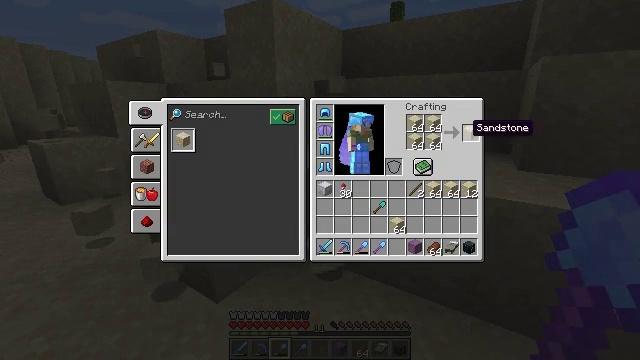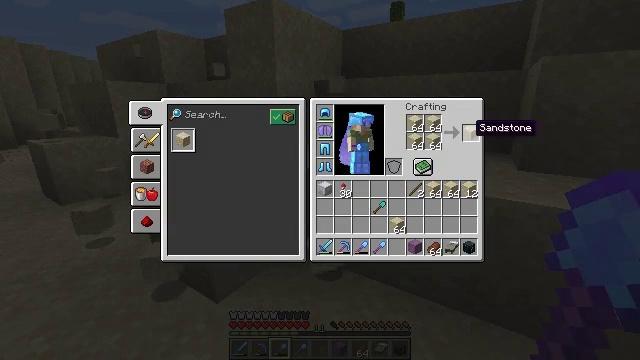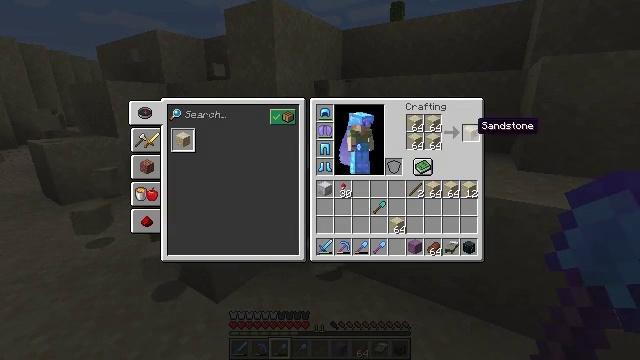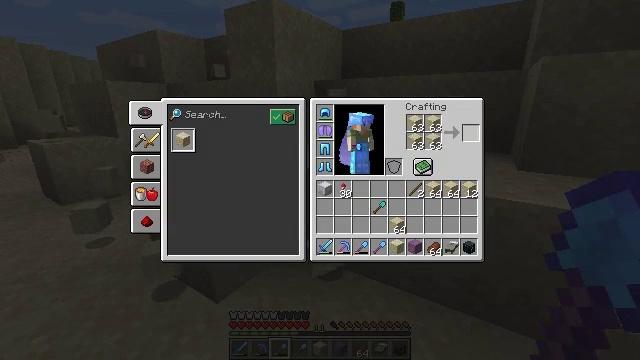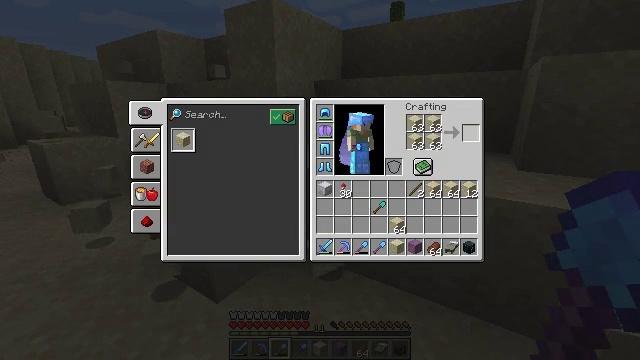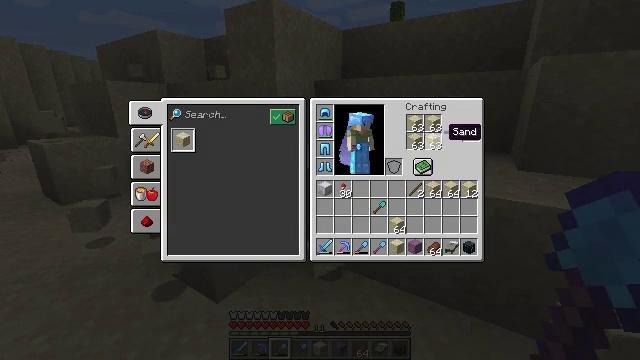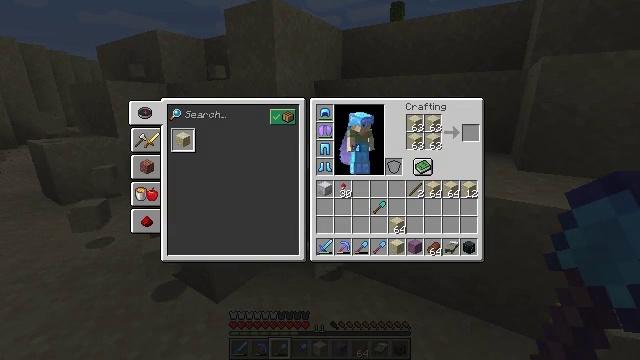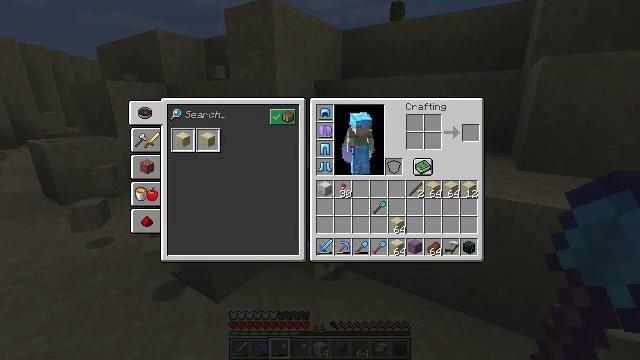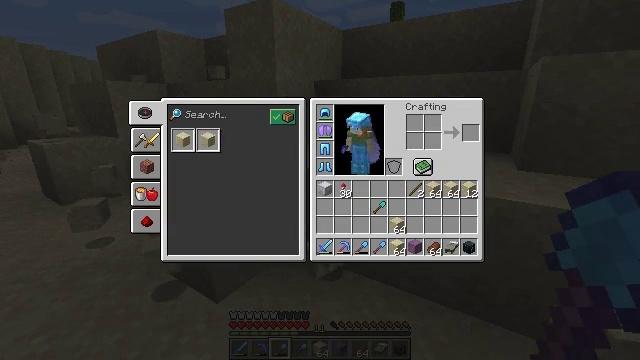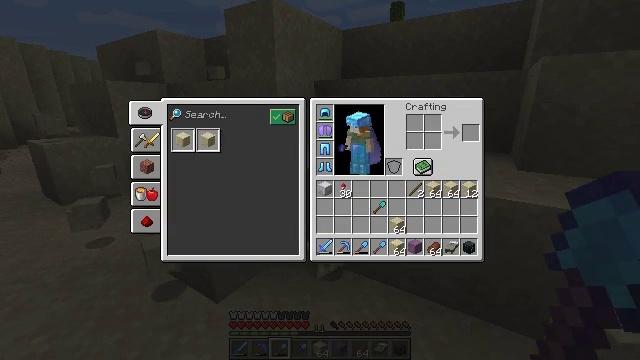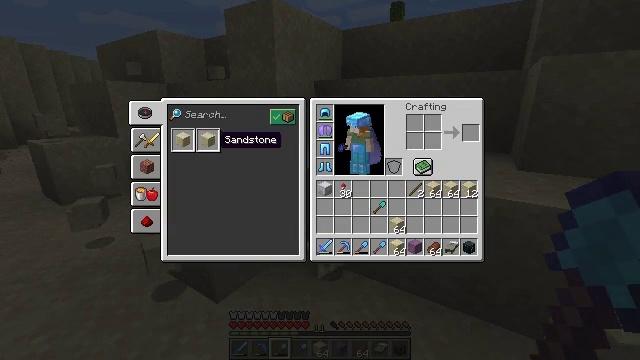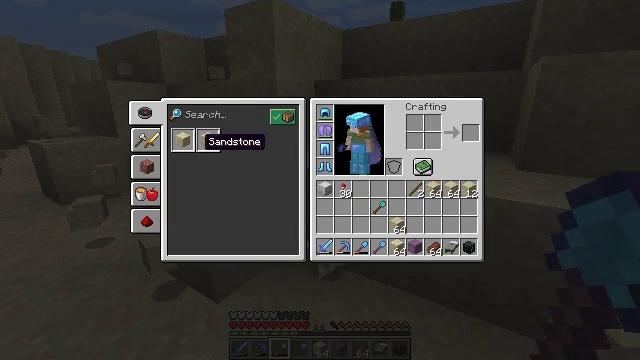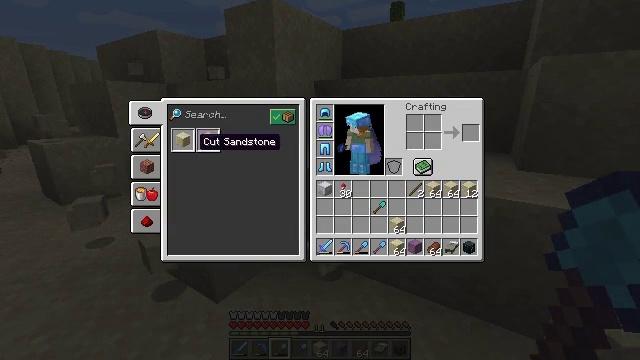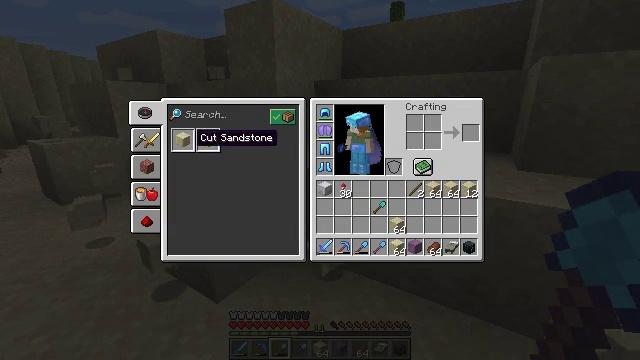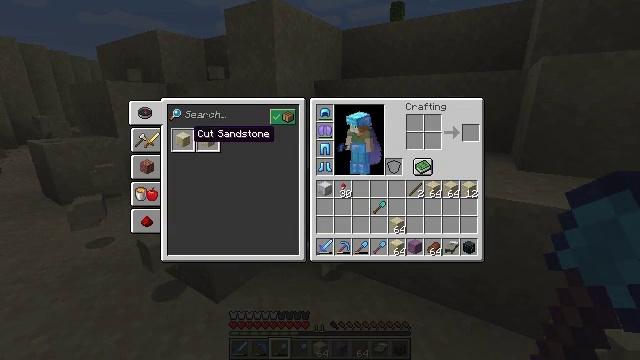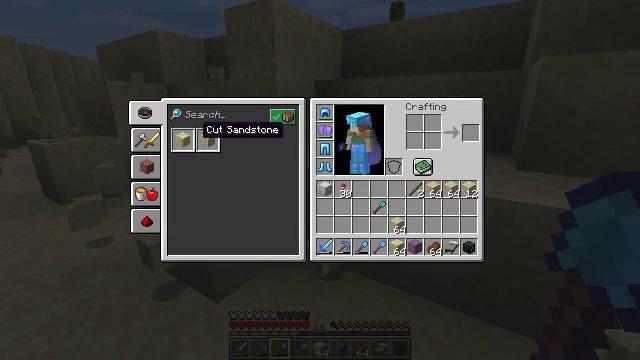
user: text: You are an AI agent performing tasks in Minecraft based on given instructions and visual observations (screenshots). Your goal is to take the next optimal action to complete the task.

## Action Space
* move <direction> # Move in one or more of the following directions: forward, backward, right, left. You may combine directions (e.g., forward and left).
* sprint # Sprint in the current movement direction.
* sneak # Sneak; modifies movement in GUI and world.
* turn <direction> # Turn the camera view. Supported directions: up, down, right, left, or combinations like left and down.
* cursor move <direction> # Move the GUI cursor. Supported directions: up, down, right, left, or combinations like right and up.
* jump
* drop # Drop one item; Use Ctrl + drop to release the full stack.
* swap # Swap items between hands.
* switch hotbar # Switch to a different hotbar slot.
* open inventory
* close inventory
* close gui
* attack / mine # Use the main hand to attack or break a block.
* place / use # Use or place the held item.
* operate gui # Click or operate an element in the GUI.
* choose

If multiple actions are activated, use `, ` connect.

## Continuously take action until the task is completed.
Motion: motion action
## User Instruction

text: Transform sand into sandstone using the crafting table.
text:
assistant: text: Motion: sneak
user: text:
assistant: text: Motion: sneak
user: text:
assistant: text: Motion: sneak, operate gui
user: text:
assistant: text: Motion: sneak, operate gui
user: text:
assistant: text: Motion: sneak, cursor move left
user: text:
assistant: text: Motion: sneak, cursor move left and down
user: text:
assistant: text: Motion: sneak, cursor move left
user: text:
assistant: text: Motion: sneak, cursor move left and up
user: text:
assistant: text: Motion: sneak, cursor move left
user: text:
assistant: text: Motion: sneak, cursor move left
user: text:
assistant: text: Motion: sneak, cursor move left
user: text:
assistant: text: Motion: sneak
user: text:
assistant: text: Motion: sneak
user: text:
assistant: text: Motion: sneak
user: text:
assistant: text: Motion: sneak, cursor move right
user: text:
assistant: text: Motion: sneak, cursor move right
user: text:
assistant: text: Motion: sneak
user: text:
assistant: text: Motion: sneak, operate gui
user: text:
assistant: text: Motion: sneak, operate gui
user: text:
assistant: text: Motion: sneak, cursor move right
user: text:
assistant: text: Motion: sneak, cursor move right
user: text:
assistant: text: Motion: sneak, cursor move right
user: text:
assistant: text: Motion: sneak, cursor move right
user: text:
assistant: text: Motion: sneak
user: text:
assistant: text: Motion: sneak
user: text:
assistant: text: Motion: sneak
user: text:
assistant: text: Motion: sneak
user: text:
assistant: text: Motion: sneak
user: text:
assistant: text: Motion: sneak, operate gui
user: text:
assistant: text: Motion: sneak, operate gui